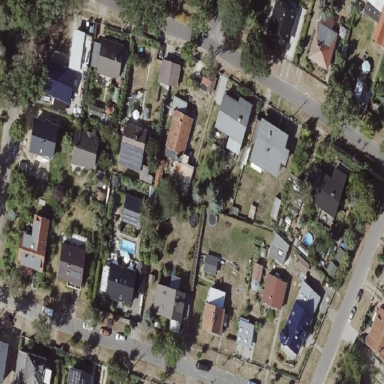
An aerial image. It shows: Residential area.